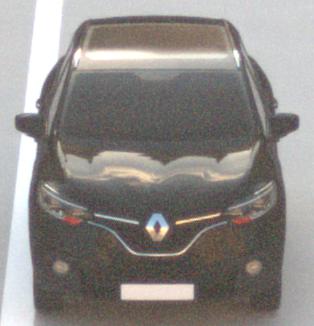
Make: Renault
Model: Kadjar ENERGY TCe 130
Detailed model: Kadjar
Model produced from: 2015/05
Model produced until: 2018/08
Doors: 5
Color: black
Road condition: dry road
Daytime: sunrise or sunset
Contrast: low contrast